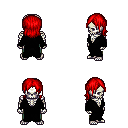
a pixel art fantasy rpg character, male body template, skeleton, black robe, teal pants, red long bangs hairstyle, four views (front, back, left, right), 2x2 character sprite sheet, small pixel art, hard edges, no anti-aliasing